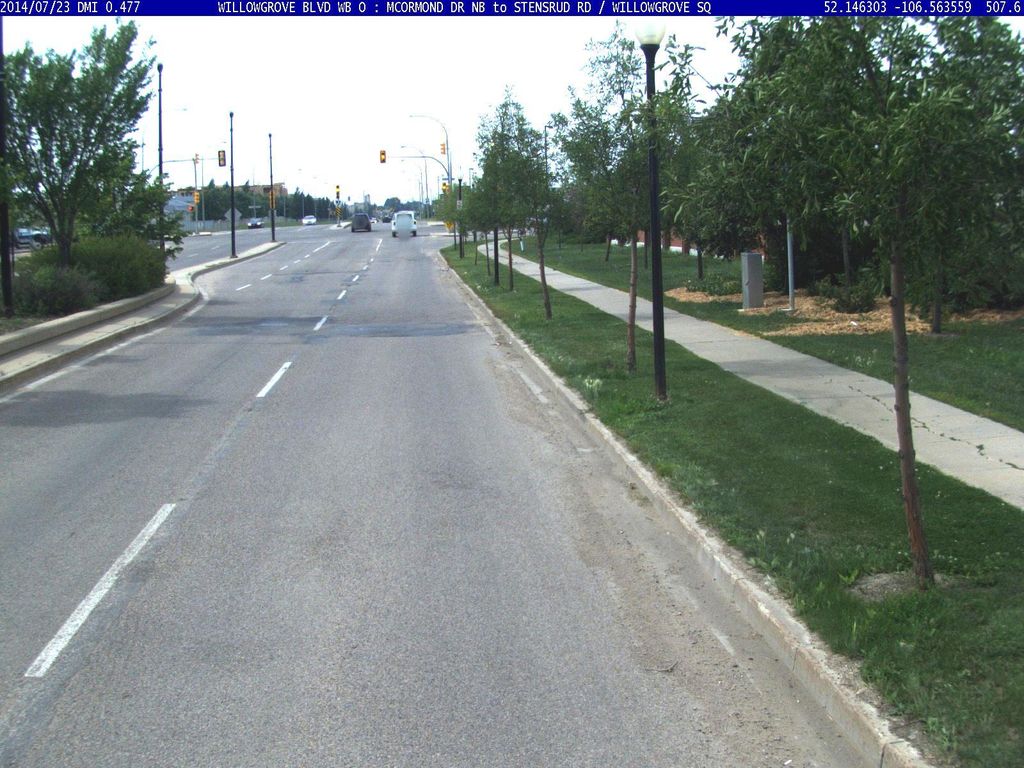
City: saskatoon